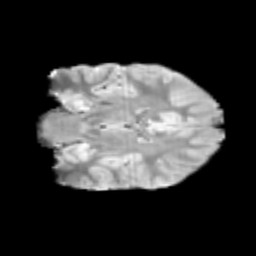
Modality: T2w
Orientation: coronal
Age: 11
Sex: male
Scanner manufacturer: siemens
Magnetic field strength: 3 T
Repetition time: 3.8 s
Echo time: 0.07 s